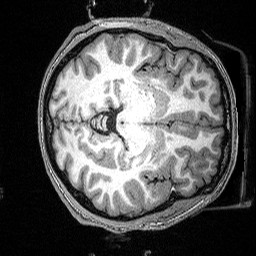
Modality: T1w
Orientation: axial
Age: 22
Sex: male
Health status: ill
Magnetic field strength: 3 T
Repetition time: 2.53 s
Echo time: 0.00331 s